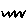
Label: zigzag